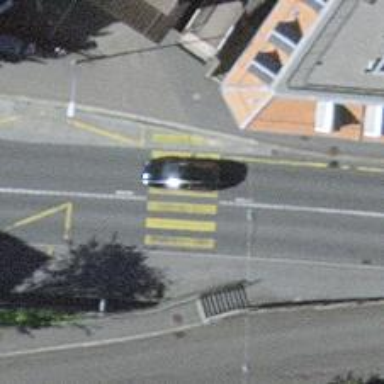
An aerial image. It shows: Uncontrolled zebra crossing with notable zebra markings.